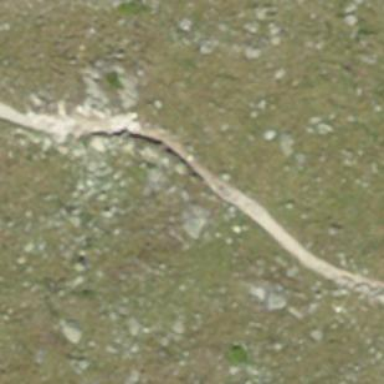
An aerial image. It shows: Path.